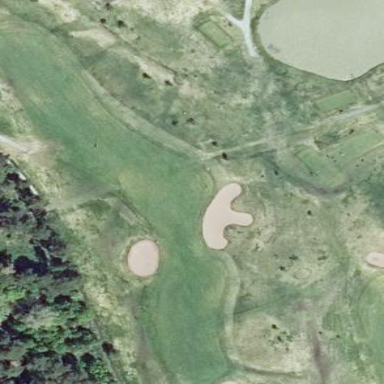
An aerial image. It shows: Grassy area designated as golf fairway.